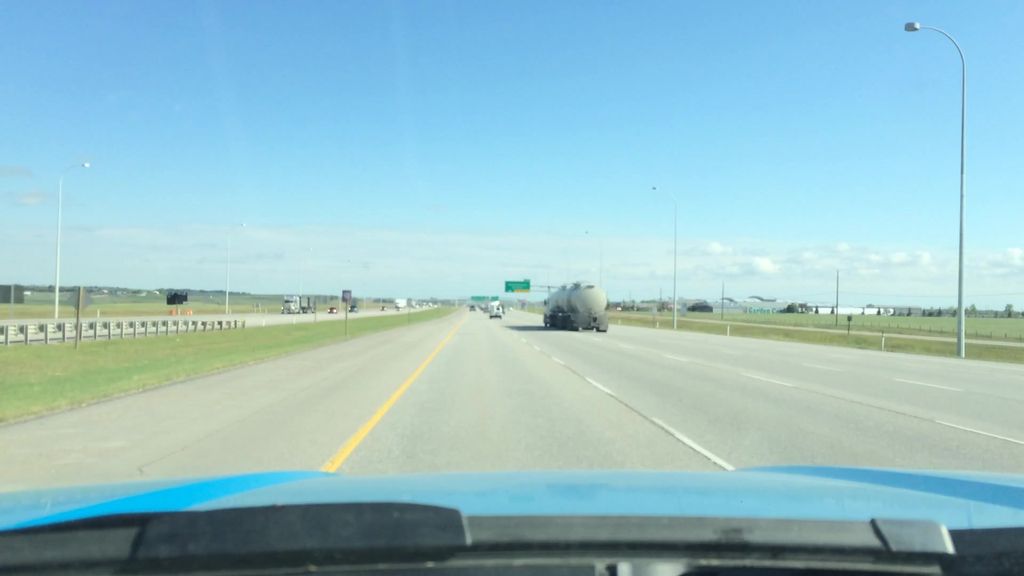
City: calgary